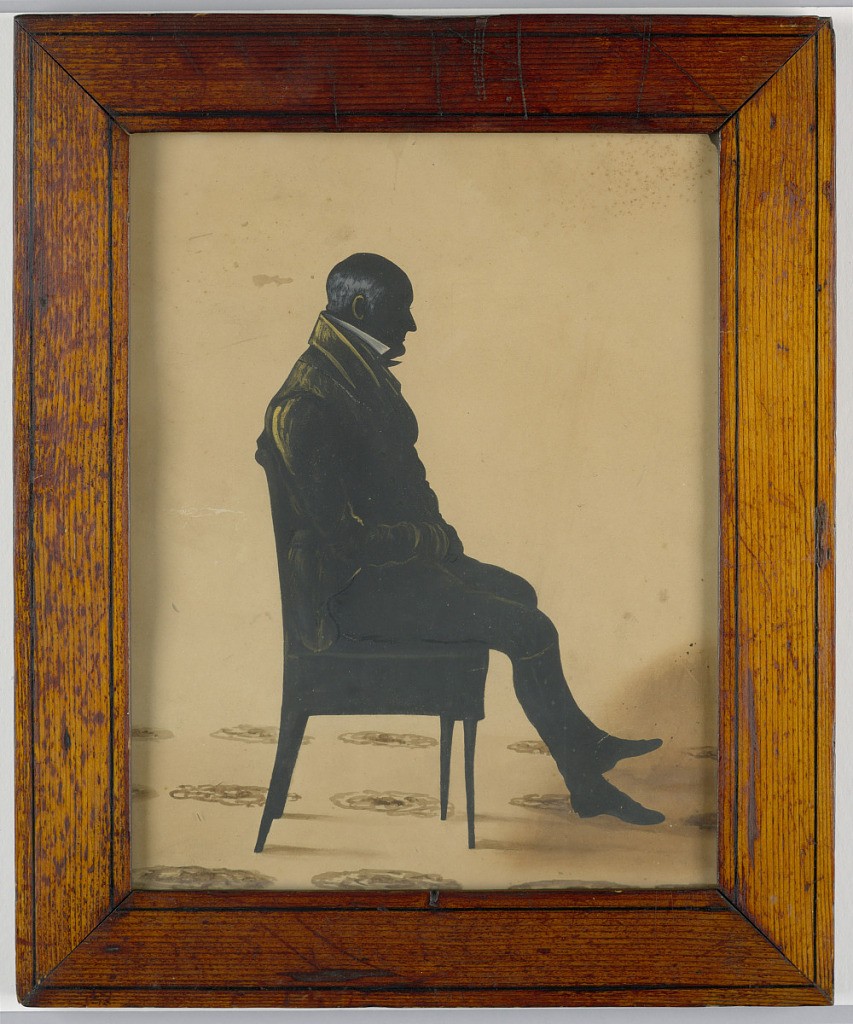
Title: Silhouette
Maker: Augustin-Amant-Constance Fidele Edouart, French, active England and USA, 1789 - 1861
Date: early 19th century
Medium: Pen and ink on paper, wood (frame)
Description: Full length silhouette of a man in chair, facing right. Wood frame.